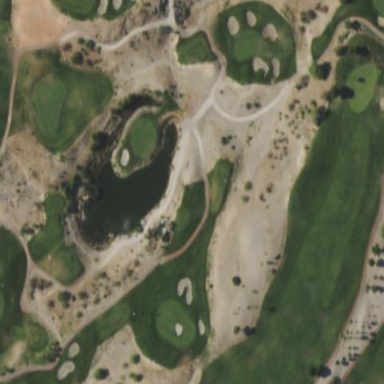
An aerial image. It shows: Rough area on grassy golf course.